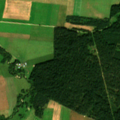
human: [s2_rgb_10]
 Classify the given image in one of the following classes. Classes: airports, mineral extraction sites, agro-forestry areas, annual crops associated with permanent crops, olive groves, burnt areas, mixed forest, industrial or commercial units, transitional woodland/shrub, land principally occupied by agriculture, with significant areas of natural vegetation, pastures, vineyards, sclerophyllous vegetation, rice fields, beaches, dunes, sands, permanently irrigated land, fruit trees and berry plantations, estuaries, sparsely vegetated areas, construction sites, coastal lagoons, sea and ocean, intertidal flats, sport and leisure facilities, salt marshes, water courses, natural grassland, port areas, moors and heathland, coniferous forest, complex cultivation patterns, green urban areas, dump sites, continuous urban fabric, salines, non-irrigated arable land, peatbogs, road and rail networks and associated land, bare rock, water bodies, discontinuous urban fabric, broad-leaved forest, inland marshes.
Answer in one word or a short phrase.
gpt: non-irrigated arable land, pastures, land principally occupied by agriculture, with significant areas of natural vegetation, coniferous forest, transitional woodland/shrub